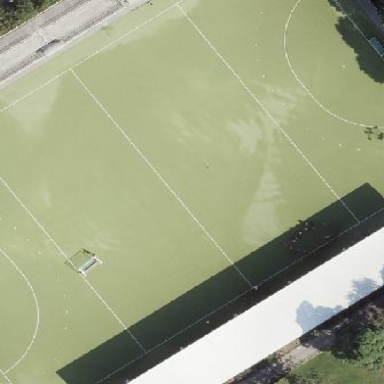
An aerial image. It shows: Pitch designated for field hockey on leisure land.